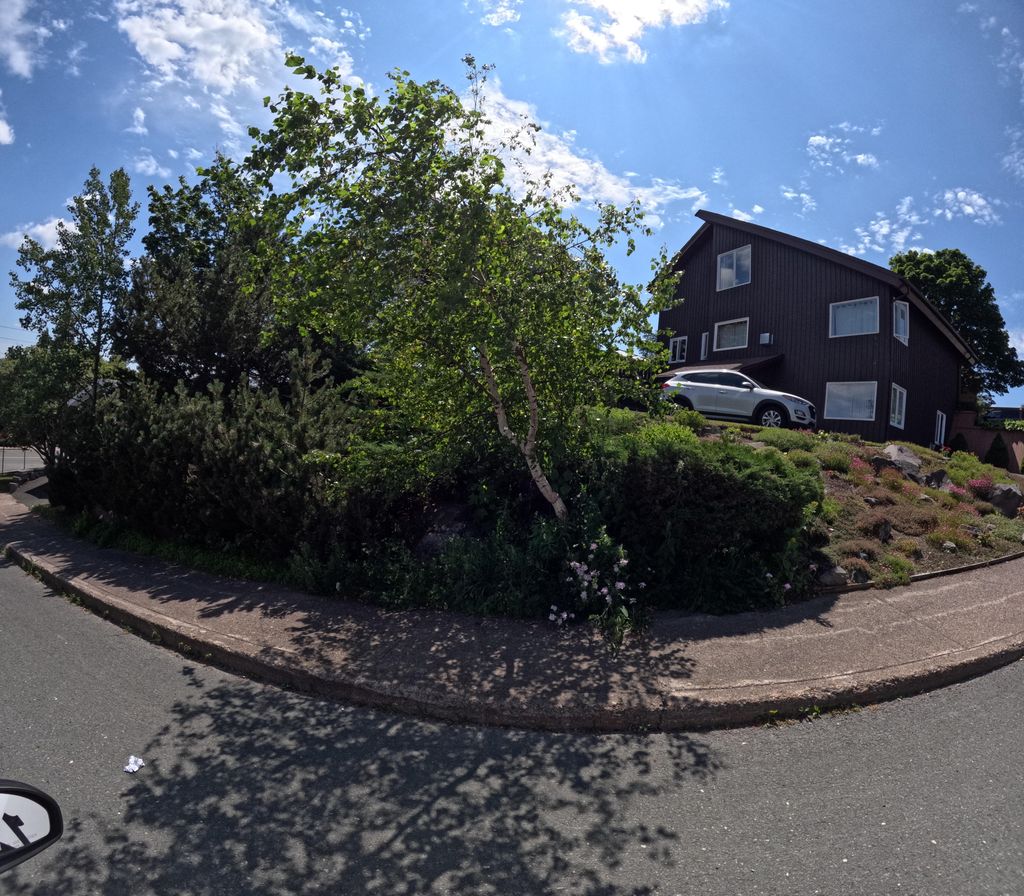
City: st_johns